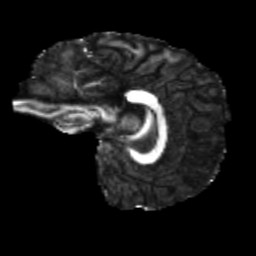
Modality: FA
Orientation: sagittal
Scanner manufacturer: siemens
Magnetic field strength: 3 T
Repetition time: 4 s
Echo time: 0.0594 s